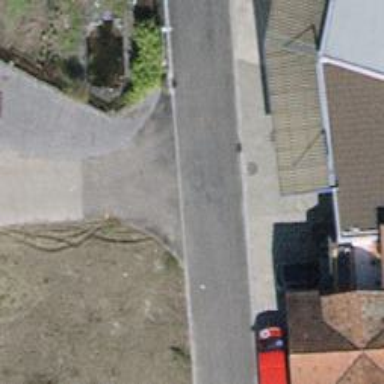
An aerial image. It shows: Smooth asphalt road in residential area.